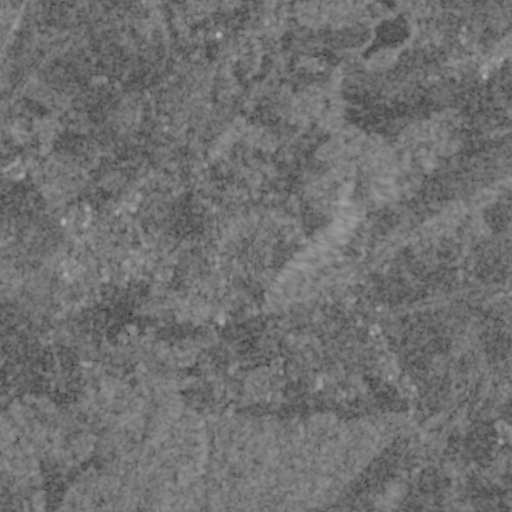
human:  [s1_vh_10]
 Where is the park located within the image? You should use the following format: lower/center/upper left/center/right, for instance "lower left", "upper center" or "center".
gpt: The park is located in the center left of the image.
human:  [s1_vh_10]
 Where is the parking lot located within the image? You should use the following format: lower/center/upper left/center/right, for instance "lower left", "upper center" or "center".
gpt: The parking lot is located in the center left of the image.
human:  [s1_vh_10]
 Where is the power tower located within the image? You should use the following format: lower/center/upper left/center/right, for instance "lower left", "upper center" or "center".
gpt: The power tower is located in the lower left of the image.
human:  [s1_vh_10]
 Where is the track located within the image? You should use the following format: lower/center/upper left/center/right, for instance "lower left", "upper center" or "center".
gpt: The track is located in the center left of the image.
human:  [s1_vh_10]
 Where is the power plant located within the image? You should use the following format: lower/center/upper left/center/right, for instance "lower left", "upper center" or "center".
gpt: There is no power plant in the image.

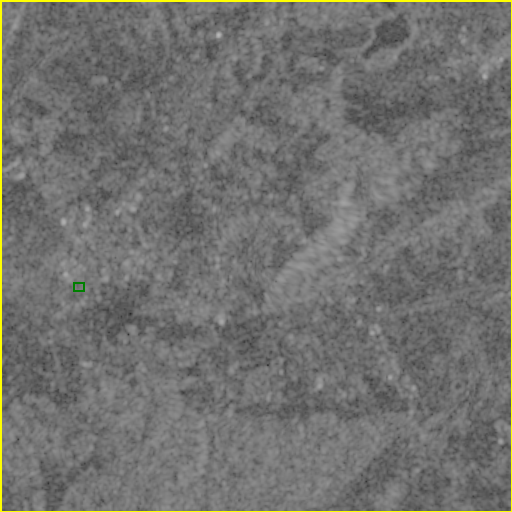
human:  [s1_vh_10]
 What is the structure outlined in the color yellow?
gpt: The structure outlined in yellow is a crop field.
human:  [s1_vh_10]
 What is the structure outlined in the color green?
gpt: The structure outlined in green is a park.
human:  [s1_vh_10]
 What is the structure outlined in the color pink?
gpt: There is no pink outline.